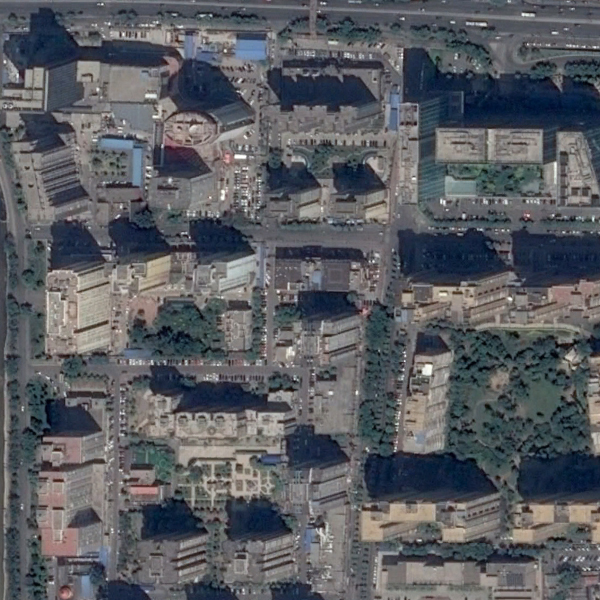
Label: Commercial